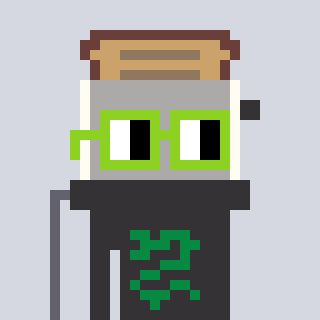
a pixel art character with square light green glasses, a toaster-shaped head and a grayscale-colored body on a cool background